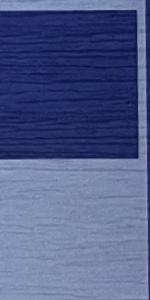
Label: Empty